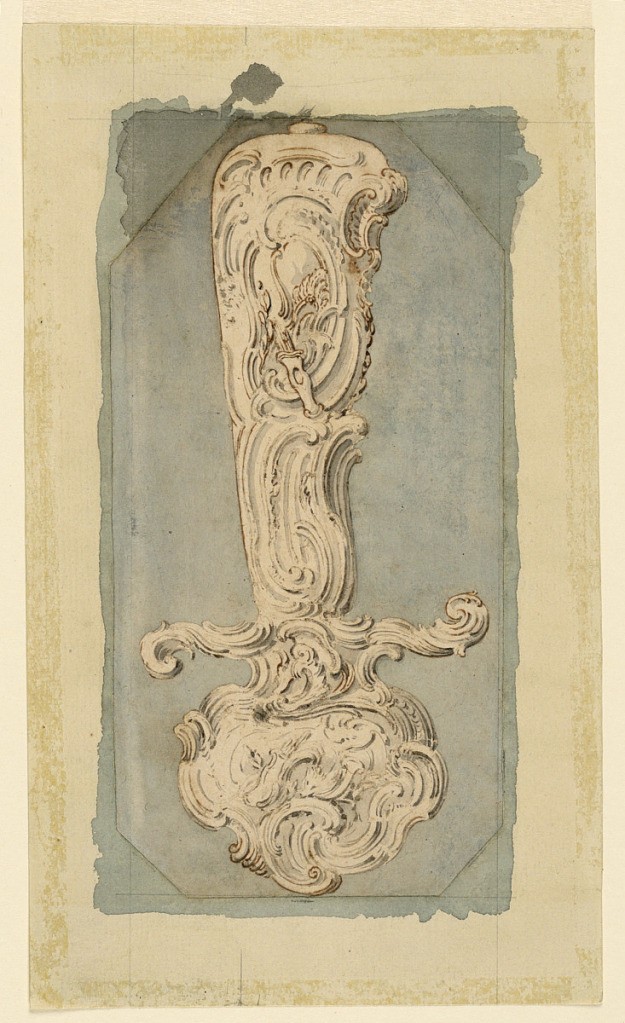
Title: Design for the Hilt of a Hunting Sword
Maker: Juste-Aurèle Meissonnier, French, b. Italy, 1695–1750
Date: ca. 1750
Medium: Pen and black ink, brush and black wash, gray-blue watercolor on paper, laid down
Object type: Drawing
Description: Probably the rendering of an actual object because of the lack of distinctness of the decoration necessary in a project.  The hilt of a dagger projects from the escutcheon on top of the handle. Rocaille motifs. A hunting trophy on guard.